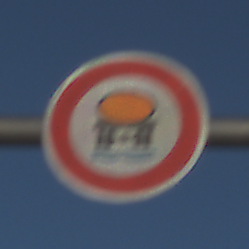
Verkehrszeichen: VerbotFahrzeugeWassergefaehrdenderLadung
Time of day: MorningAfternoon
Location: Outdoor (Nature)
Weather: Clear
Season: NotSpecified
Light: Natural